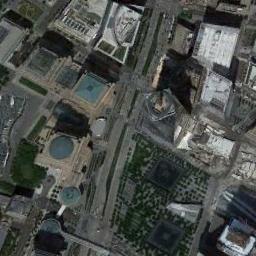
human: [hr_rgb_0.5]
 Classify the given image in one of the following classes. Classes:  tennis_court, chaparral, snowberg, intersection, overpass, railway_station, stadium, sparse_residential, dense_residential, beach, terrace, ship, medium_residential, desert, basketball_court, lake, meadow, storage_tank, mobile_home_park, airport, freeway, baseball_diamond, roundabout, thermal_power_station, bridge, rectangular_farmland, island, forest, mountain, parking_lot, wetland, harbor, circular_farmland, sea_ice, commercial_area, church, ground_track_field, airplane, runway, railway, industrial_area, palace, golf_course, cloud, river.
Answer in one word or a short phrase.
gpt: commercial_area